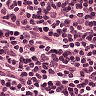
Metastatic tissue present: no